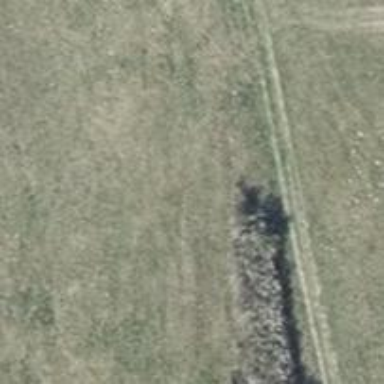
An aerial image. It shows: Track road with grade4 tracktype.